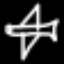
Label: airplane